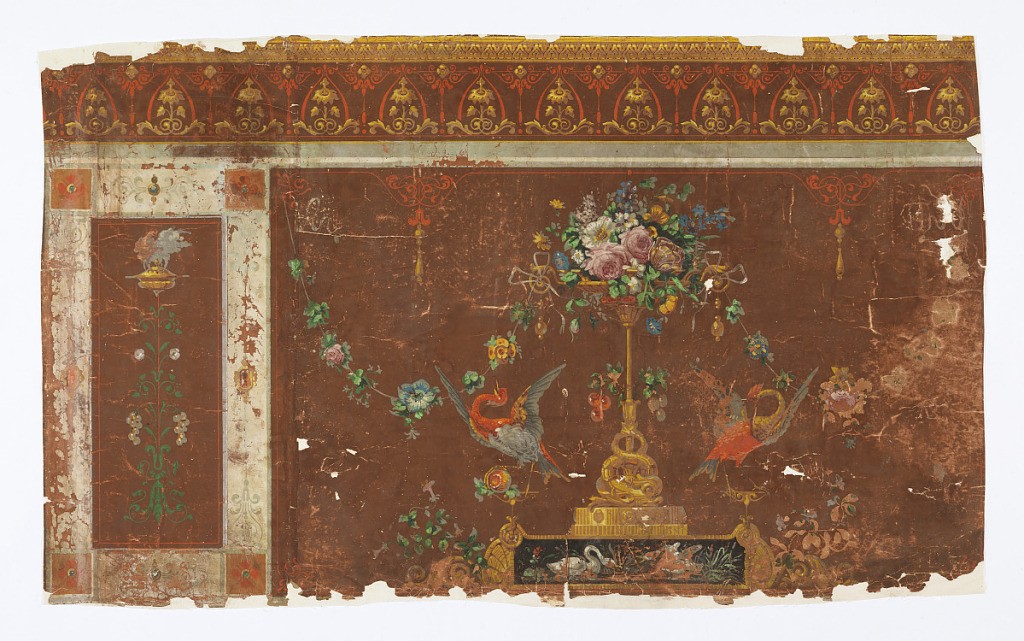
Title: Frieze
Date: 1785–95
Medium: Block printed on handmade paper
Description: Border at top. A major horizontal rectangle has as its chief motif a vase of roses and other flowers on a high stand. At right and left of this are addorsed fowls. Secondary motif, a vertical rectangle, has lamp on high stand intertwined with foliage and floral arabesque. Printed on brown-red ground.